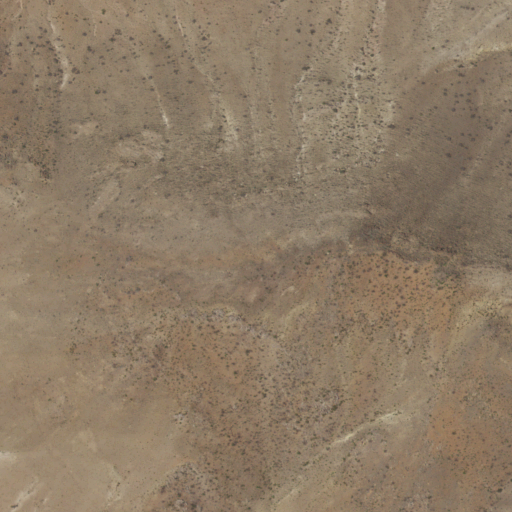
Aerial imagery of mountain in New Mexico named Lone Mountain containing only shrub